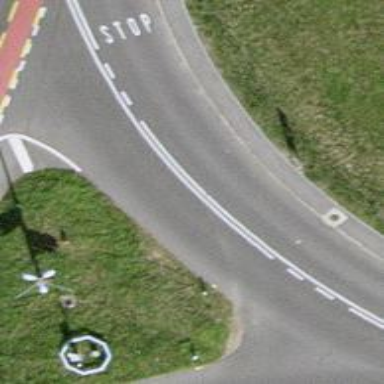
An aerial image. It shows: Bus stop with designated public transport stop position.